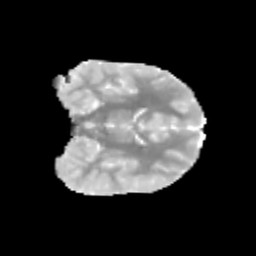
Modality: MD
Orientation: coronal
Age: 11
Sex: female
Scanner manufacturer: siemens
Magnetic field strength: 3 T
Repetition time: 3.8 s
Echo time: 0.07 s